Question: I need a 'Create' view to capture information on a 'ClubViewModel' and its occurrence schedule. I previously achieved this by flatpacking into one class however ran into issues with AutoMapper because of my flat pack single class not matching my Repository two classes.This was my previous structure which created the view:
'''
public class ClubViewModel
{
public int ClubId { get; set; }
public bool IsMonday { get; set; }
public bool IsTuesday { get; set; }
public bool IsWednesday { get; set; }
public bool IsThursday { get; set; }
public bool IsFriday { get; set; }
[DataType(DataType.Time)]
public DateTime? MondayFrom { get; set; }
[DataType(DataType.Time)]
public DateTime? MondayTo { get; set; }
[DataType(DataType.Time)]
public DateTime? TuesdayFrom { get; set; }
[DataType(DataType.Time)]
public DateTime? TuesdayTo { get; set; }
[DataType(DataType.Time)]
public DateTime? WednesdayFrom { get; set; }
[DataType(DataType.Time)]
public DateTime? WednesdayTo { get; set; }
[DataType(DataType.Time)]
public DateTime? ThursdayFrom { get; set; }
[DataType(DataType.Time)]
public DateTime? ThursdayTo { get; set; }
[DataType(DataType.Time)]
public DateTime? FridayFrom { get; set; }
[DataType(DataType.Time)]
public DateTime? FridayTo { get; set; }
public string AdditionalInfo { get; set; }
}
'''
I was told I should attempt to keep the ViewModels in closer sync with my Repository Models to help with mapping later on.
Based on this, these are the two ViewModels I want to create my new 'Create' view on:
'''
public class ClubViewModel
{
public int ClubId { get; set; }
public IList<CalendarEntryViewModel> MeetingDays { get; set; }
public string AdditionalInfo { get; set; }
}
public class CalendarEntryViewModel
{
public bool IsMonday { get; set; }
public bool IsTuesday { get; set; }
public bool IsWednesday { get; set; }
public bool IsThursday { get; set; }
public bool IsFriday { get; set; }
[DataType(DataType.Time)]
public DateTime? From { get; set; }
[DataType(DataType.Time)]
public DateTime? To { get; set; }
}
'''
What I don't understand is, if I add a view for the 'ClubViewModel' it will naturally exclude the List information, I'm assuming this will need to go in a partial view within the create view, however, I don't understand how I would I cater for every possible scenario as I did in my flat packed version which I was able to present nicely like so:

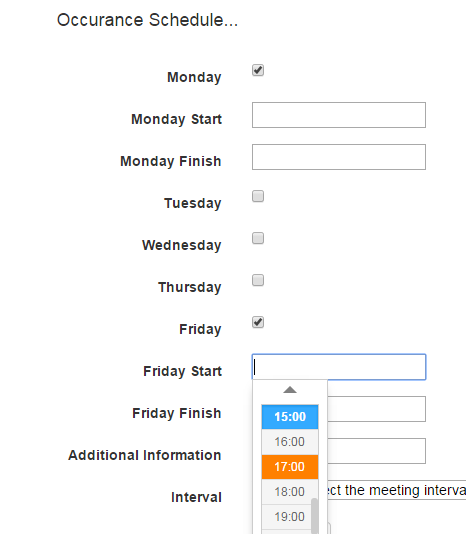
Answer: Oldy but a goody... <URL>
You shouldn't need all your day flags (IsMonday, IsTuesday etc) on your MeetDay model, you can just assume which day it is based on it's position in the list. When you populate the list to pass to the view, you will create as many days as required - 7 if you want to display the full week, 5 if it's only the working week.
As long as you pass your view the same view model you expect it to return, .NET should take care of the binding magic.
Your view will look something similar to:
'''
@model ClubViewModel
@for (int meetingDay = 0; meetingDay < Model.MeetingDays.Count; meetingDay++)
{
@* Get the current day of week *@
var dayOfWeek = Enum.GetName(typeof (DayOfWeek), meetingDay);
<label>@dayOfWeek Start</label>
@Html.TextBoxFor(m => Model.MeetingDays[meetingDay].From)
<label>@dayOfWeek Finish</label>
@Html.TextBoxFor(m => Model.MeetingDays[meetingDay].To)
}
'''
And your controller may look something like:
'''
[HttpPost]
public ActionResult Index(ClubViewModel viewModel)
{
var monday = viewModel.MeetingDays[(int)DayOfWeek.Monday];
var tuesday = viewModel.MeetingDays[(int)DayOfWeek.Tuesday];
// etc etc
return View();
}
'''
Haven't tested this but hopefully it points you in the right direction.